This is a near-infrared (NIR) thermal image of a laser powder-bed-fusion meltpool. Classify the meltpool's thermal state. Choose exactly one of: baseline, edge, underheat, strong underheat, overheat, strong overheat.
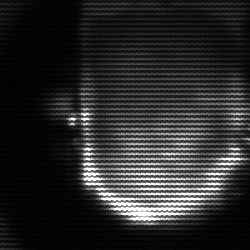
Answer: baseline